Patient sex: M
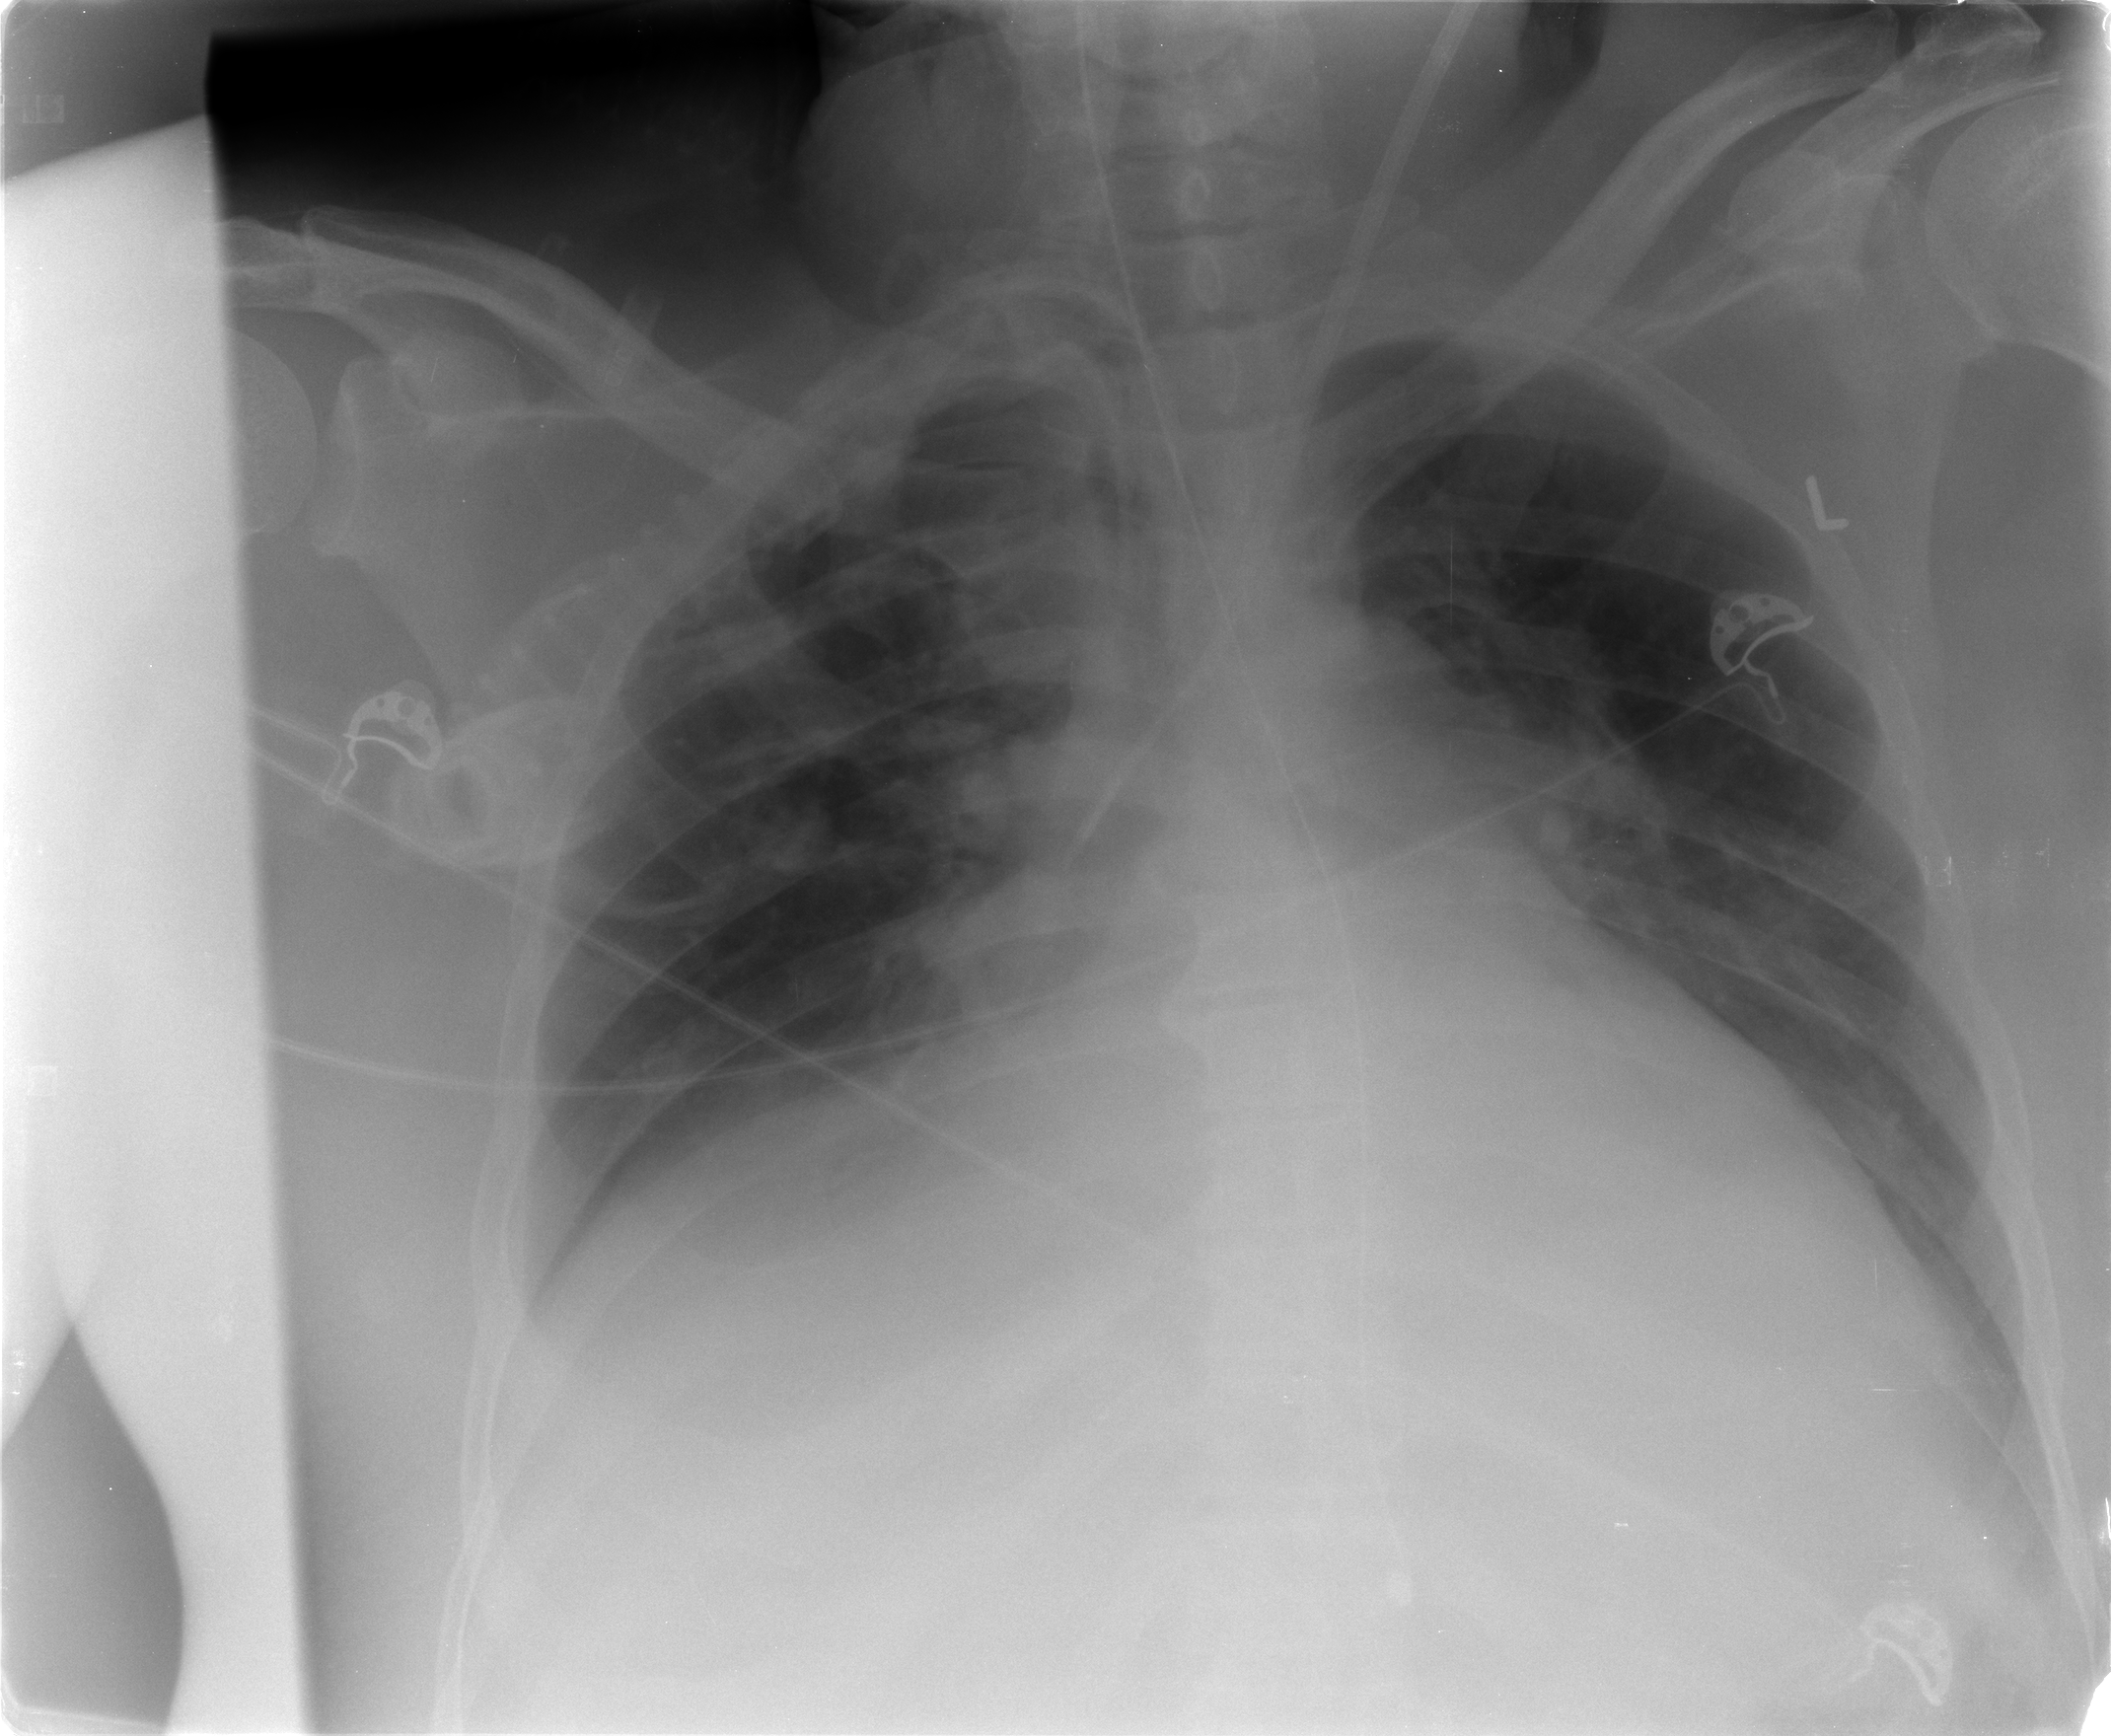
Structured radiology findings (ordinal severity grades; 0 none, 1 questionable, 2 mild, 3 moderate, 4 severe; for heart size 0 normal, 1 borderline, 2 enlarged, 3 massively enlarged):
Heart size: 3
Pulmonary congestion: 2
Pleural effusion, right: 2
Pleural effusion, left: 1
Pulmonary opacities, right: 0
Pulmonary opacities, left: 0
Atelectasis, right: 2
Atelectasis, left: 2